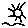
Label: sun